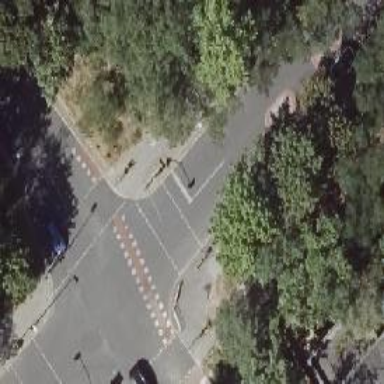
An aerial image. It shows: Road crossing with traffic signals.